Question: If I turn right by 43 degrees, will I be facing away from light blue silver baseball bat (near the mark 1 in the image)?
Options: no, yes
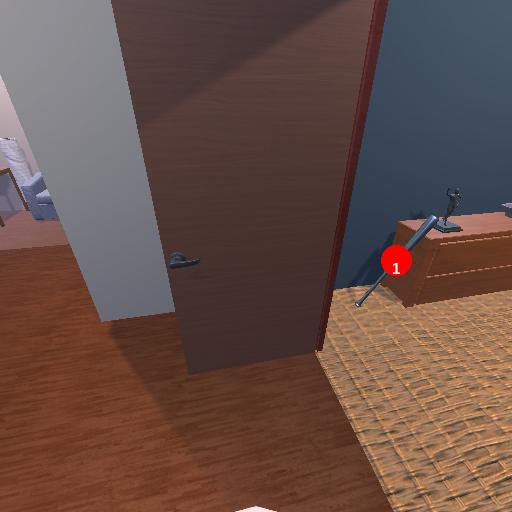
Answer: no